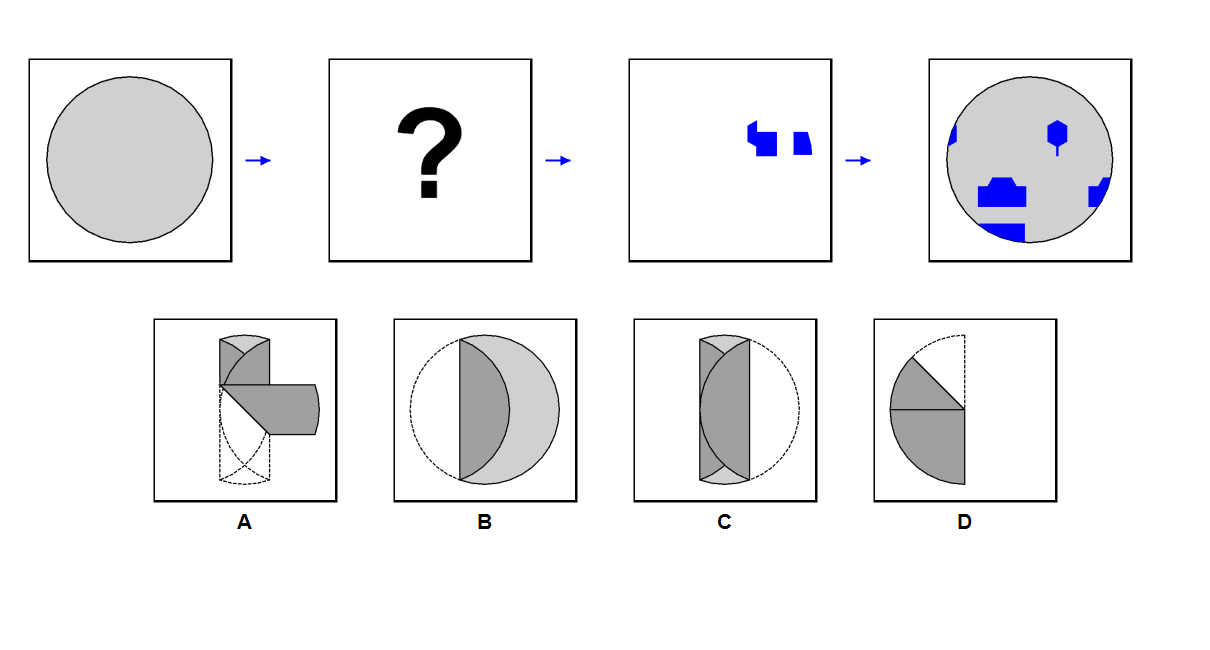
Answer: D